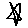
Label: star